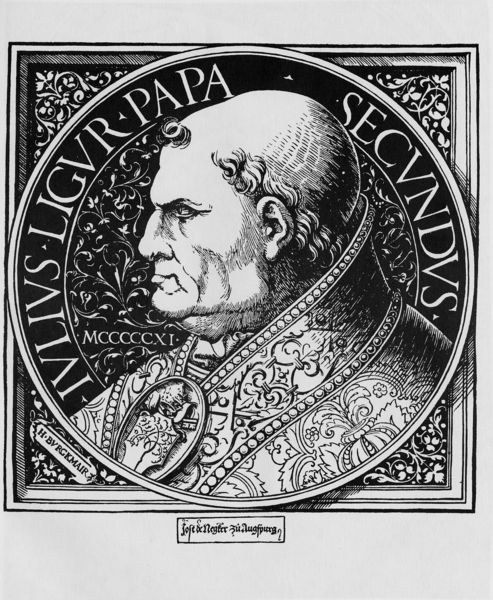
Titel: Bildnis von Papst Julius II in einem Medallion
Künstler: Hans Burgkmair
Institution: (Seriendruck)
Schlagwörter: mann, schatten, weiß, grau, licht, mund, nase, ohr, profil, schmuck, schwarz, stirn, blick, haube, ornament, kappe, augen, kragen, rahmen, bildnis, herr, portrait, porträt, signatur, auge, geistlicher, mantel, brosche, kinn, lippe, lippen, locke, locken, renaissance, kreis, rund, tondo, ranken, holzschnitt, schrift, datierung, kette, grafik, graphik, papst, inschrift, datum, glanz, glatze, grimmig, floral, ornamente, wange, unterschrift, medaillon, links, druck, druckgraphik, lithographie, schraffur, radierung, stich, schwarzweiß, text, ritter, brokat, pupille, rom, wappen, wangenknochen, doppelkinn, zahl, mittelalter, mönch, luther, vatikan, geistiger, heiliger, medaille, bld, emblem, kupferstich, quadrat, bildunterschrift, römisch, münze, kriche, tonsur, lateinisch, cäsar, augsburg, spätgotik, julius, römische ziffern, der zweite, emplem, julius ii, julius ii., mediallon, papst julius, zweiter, papa, rasur, stirnlocke, secundus, ligur, mcccccxi, gallien, bildinschrift